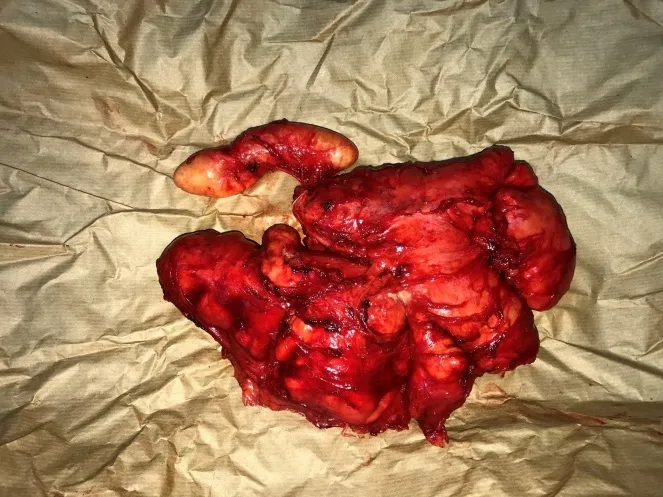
Gross examination of the excised specimen.
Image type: medical_photograph (other_medical_photograph)